Question: I am trying to work on a new repository in my GIT GUI
but when ever i open GIT GUI ,it directly takes me to the second page and opens some previous repository
Attach is the screenshot
How can i switch my project , How can i get the Git-GUI welcome screen?
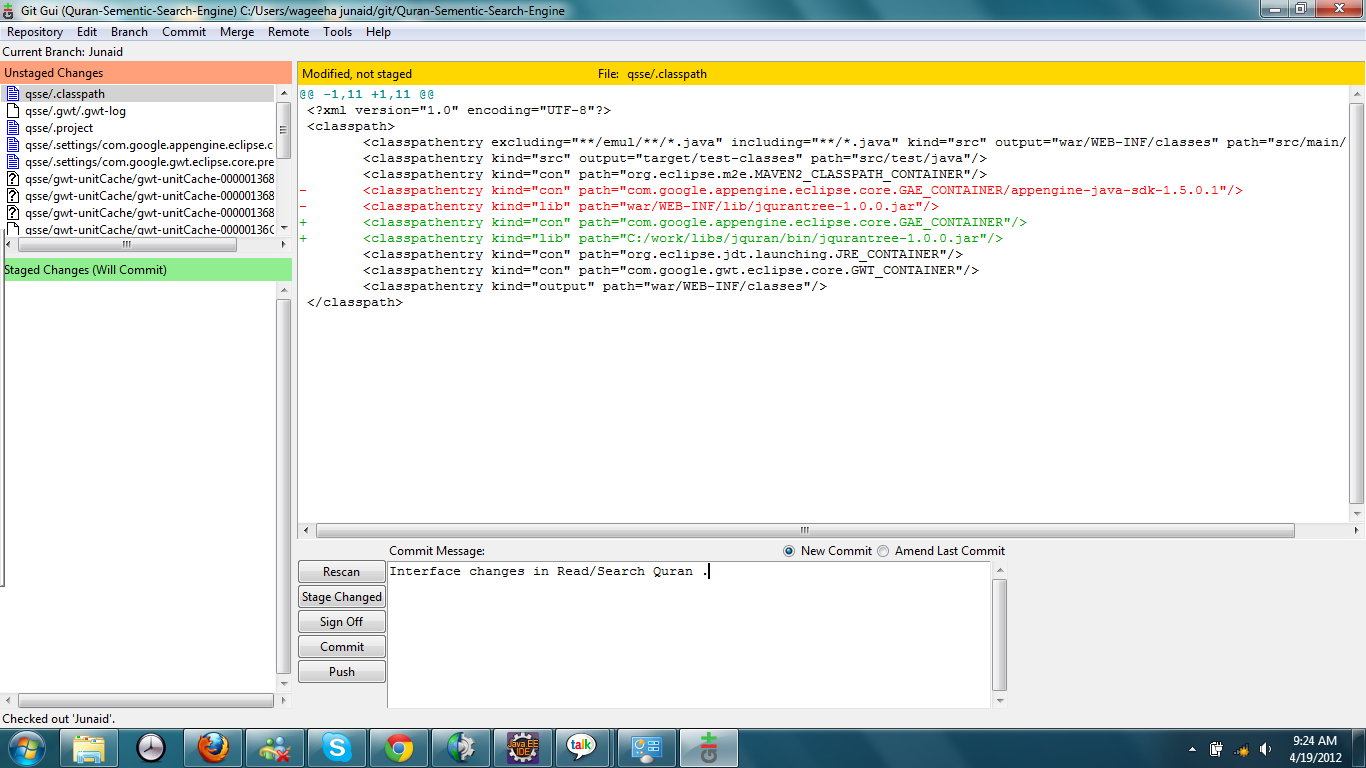
Answer: It looks like a bug in GitGUI. But you can still specify what folder to open by launching it from Explorer in the folder of the repository . Just right-click on the repository's folder and select "Git-GUI Here"